Field crop: maize
Growth stage: 2
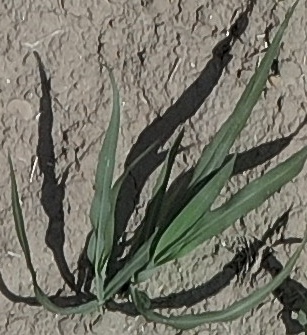
Species: sorghum